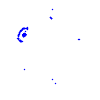
Particle: proton